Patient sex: F
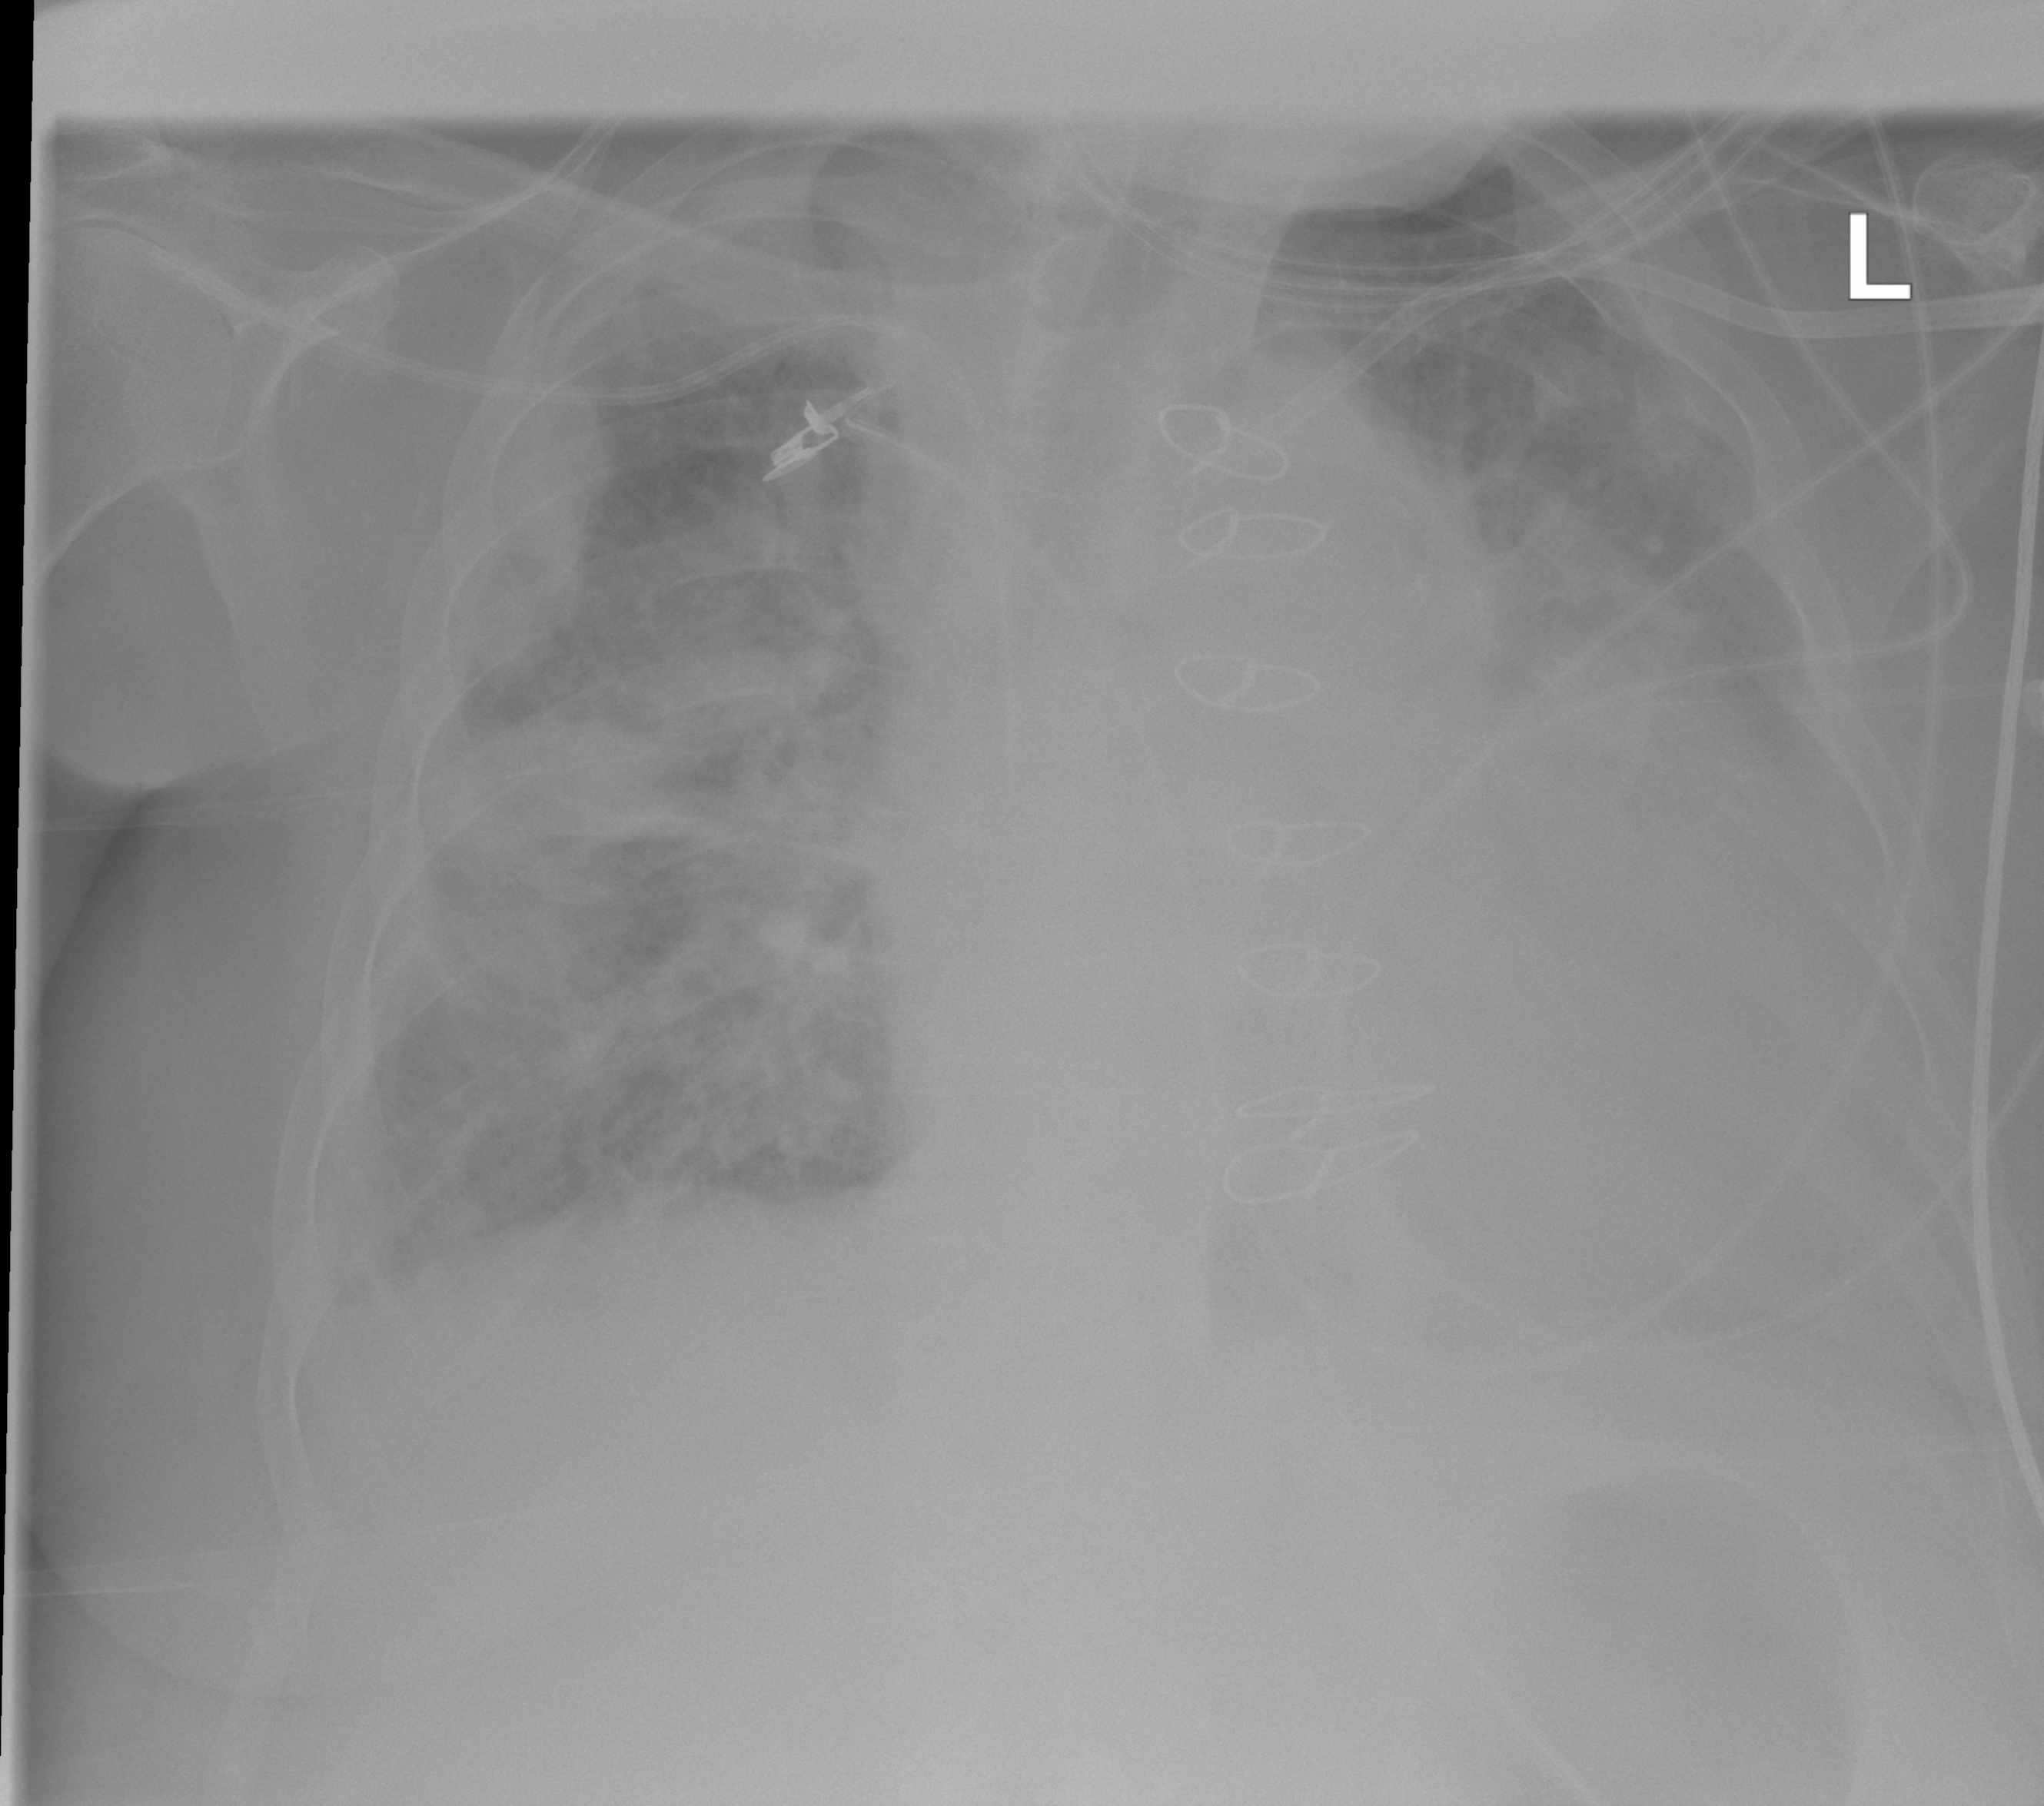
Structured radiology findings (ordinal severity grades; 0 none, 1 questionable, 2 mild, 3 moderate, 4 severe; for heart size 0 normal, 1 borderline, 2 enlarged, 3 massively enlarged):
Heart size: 2
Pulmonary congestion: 2
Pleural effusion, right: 2
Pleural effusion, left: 3
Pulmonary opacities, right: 3
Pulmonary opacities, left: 3
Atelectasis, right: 2
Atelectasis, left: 3